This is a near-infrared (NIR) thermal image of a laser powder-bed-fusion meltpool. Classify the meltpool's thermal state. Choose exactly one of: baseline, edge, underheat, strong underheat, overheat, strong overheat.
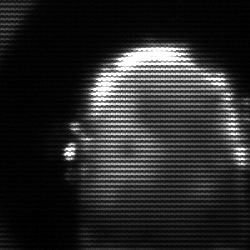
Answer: baseline